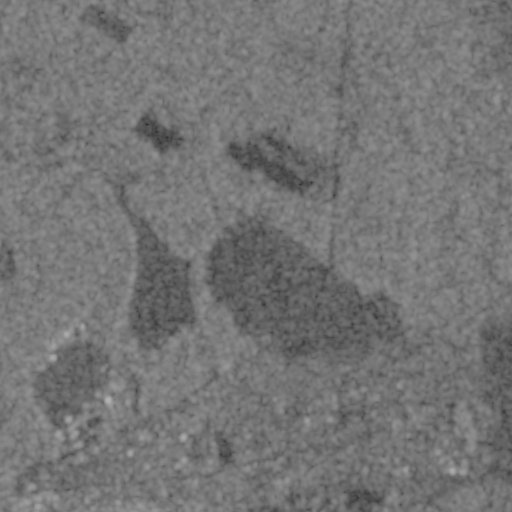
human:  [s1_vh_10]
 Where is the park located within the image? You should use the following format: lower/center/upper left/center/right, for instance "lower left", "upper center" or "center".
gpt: The park is located in the lower left of the image.
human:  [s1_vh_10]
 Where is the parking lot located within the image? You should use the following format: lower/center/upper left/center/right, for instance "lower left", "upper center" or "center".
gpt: The parking lot is located in the lower left of the image.
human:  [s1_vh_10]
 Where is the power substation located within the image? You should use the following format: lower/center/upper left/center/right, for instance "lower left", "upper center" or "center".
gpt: The power substation is located in the lower left of the image.
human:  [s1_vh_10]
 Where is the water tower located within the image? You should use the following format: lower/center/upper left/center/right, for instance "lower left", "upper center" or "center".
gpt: The water tower is located in the lower center of the image.
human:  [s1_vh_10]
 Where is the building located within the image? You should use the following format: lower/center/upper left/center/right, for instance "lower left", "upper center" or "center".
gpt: There is no building in the image.

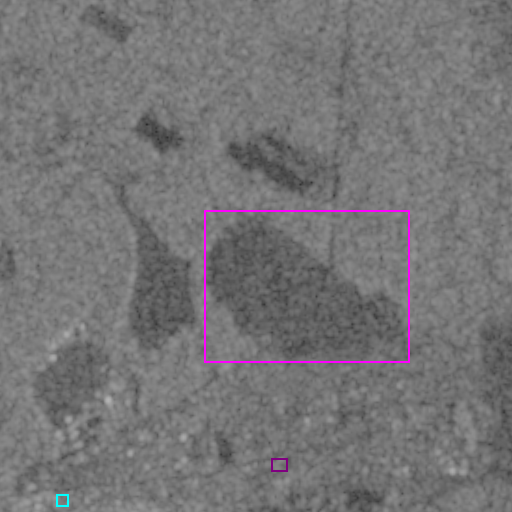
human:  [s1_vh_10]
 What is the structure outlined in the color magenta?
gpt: The structure outlined in magenta is a crop field.
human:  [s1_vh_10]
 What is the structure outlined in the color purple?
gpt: The structure outlined in purple is a park.
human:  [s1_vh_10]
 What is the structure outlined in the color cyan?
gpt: The structure outlined in cyan is a power substation.
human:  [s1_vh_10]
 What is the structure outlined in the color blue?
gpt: There is no blue outline.